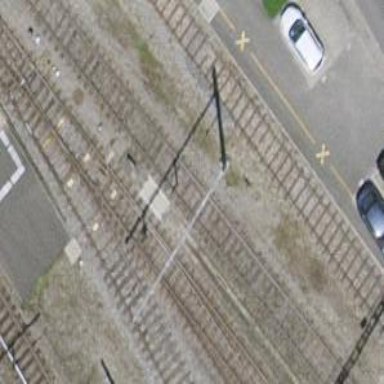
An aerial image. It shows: Railway switch.